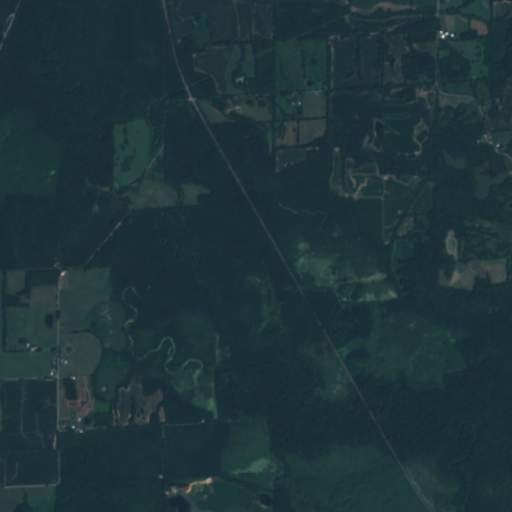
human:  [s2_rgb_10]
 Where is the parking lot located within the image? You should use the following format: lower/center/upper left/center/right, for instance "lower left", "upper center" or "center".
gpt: The parking lot is located in the lower left of the image.
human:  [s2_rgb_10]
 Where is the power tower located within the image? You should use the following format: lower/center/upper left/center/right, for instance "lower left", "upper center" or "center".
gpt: There is no power tower in the image.